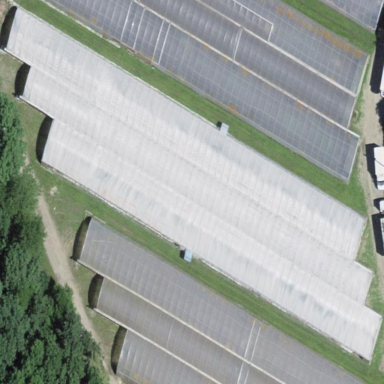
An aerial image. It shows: Greenhouse.